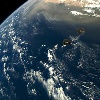
Label: water